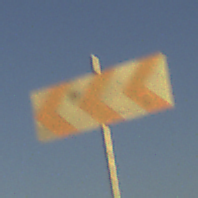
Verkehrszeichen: RichtungstafelnInKurvenGrossRechts
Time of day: SunriseSunset
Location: Outdoor (Nature)
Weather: Clear
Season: NotSpecified
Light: Natural